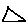
Label: triangle